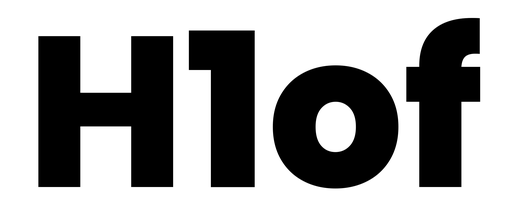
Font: Poppins-ExtraBold